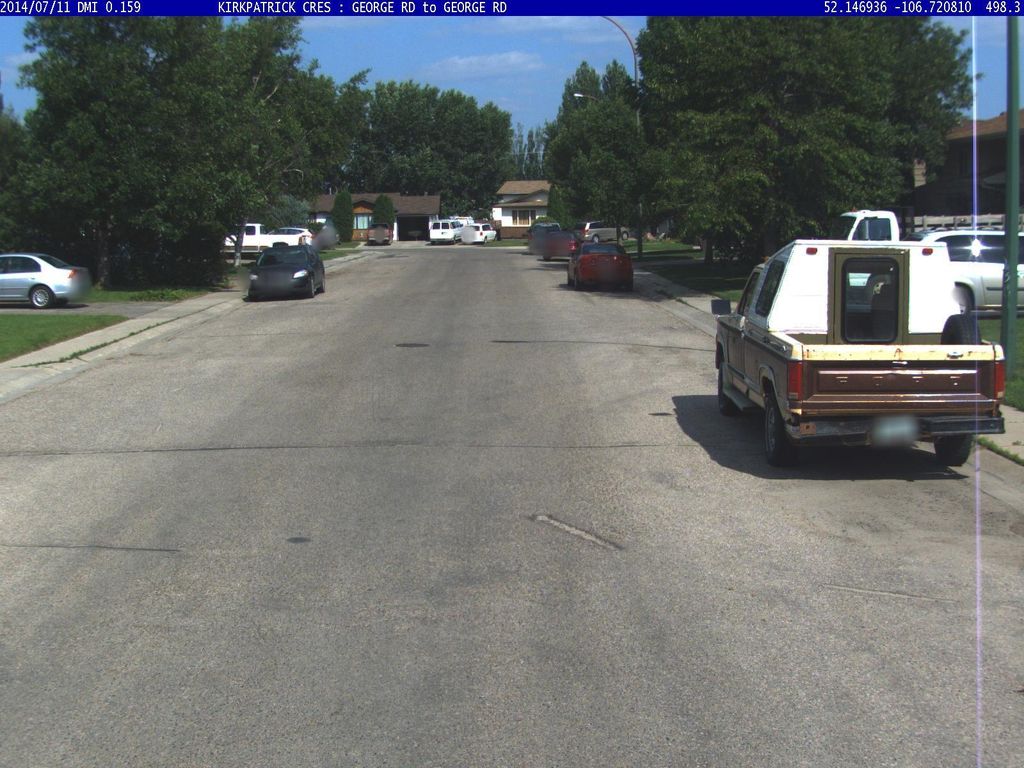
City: saskatoon